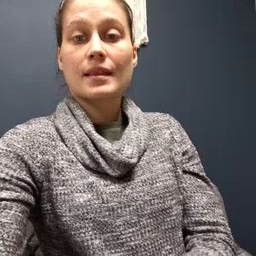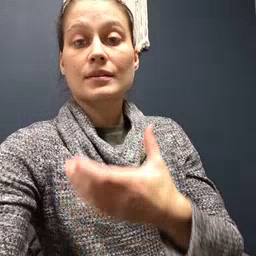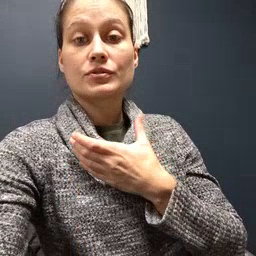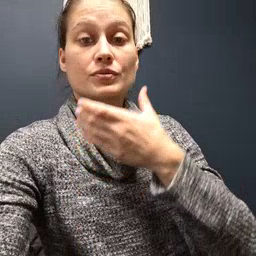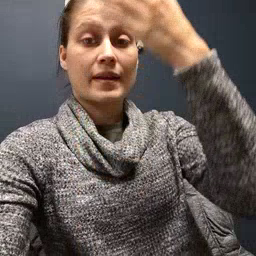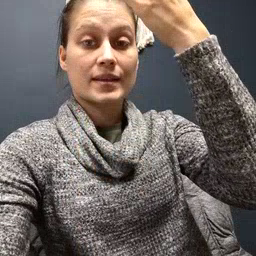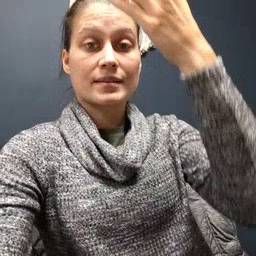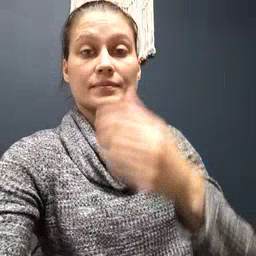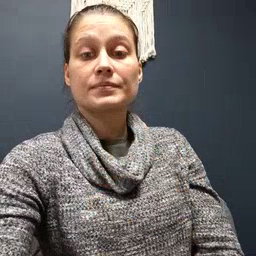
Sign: giraffe